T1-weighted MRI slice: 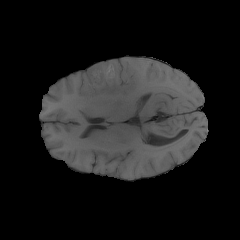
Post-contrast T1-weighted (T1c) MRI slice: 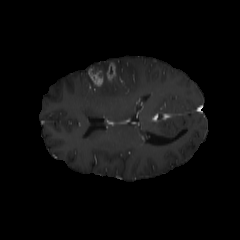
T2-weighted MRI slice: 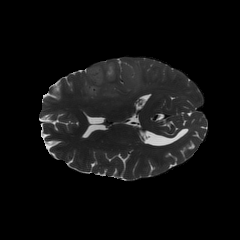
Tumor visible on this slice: yes